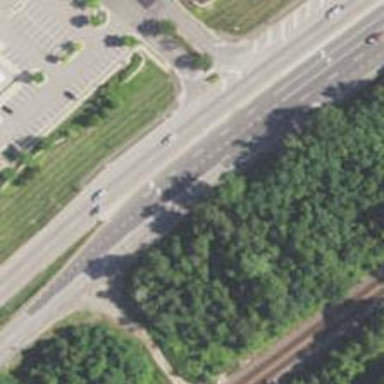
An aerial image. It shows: Primary road with asphalt surface.